Question: I re-update totally my question with all details for more comprehension !
As they say pictures speak more than words, I made you a little mockup to explain everything in details!
First, i explain in text.
I have this :
- - - -
Now image/mockup :

In my MasterViewController.h (one part of code)
'''
@property (strong, nonatomic) FirstView *firstView;
@property (strong, nonatomic) SecondView *secondView;
@property (strong, nonatomic) ThirdView *thirdView;
'''
In my MasterViewController.m (one part of code)
'''
firstView = [[LastSalesView alloc] initWithFrame:CGRectMake(0.0, 0.0, result.width, result.height)];
firstView.backgroundColor = [UIColor clearColor];
firstView.autoresizingMask = UIViewAutoresizingFlexibleWidth | UIViewAutoresizingFlexibleHeight;
[bottomContainerView addSubview:firstView];
[firstView setHidden:NO];
secondView = [[LastSalesView alloc] initWithFrame:CGRectMake(0.0, 0.0, result.width, result.height)];
secondView.backgroundColor = [UIColor clearColor];
secondView.autoresizingMask = UIViewAutoresizingFlexibleWidth | UIViewAutoresizingFlexibleHeight;
[bottomContainerView addSubview:secondView];
[secondView setHidden:NO];
thirdView = [[LastSalesView alloc] initWithFrame:CGRectMake(0.0, 0.0, result.width, result.height)];
thirdView.backgroundColor = [UIColor clearColor];
thirdView.autoresizingMask = UIViewAutoresizingFlexibleWidth | UIViewAutoresizingFlexibleHeight;
[bottomContainerView addSubview:thirdView];
[thirdView setHidden:NO];
-(void)viewFirstPage:(id)sender {
NSLog(@"button first pushed");
[firstView setHidden:NO];
[secondView setHidden:YES];
[thirdView setHidden:YES];
}
-(void)viewSecondPage:(id)sender {
NSLog(@"button second pushed");
[firstView setHidden:YES];
[secondView setHidden:NO];
[thirdView setHidden:YES];
}
-(void)viewThirdPage:(id)sender {
NSLog(@"button third pushed");
[firstView setHidden:YES];
[secondView setHidden:YES];
[thirdView setHidden:NO];
}
'''
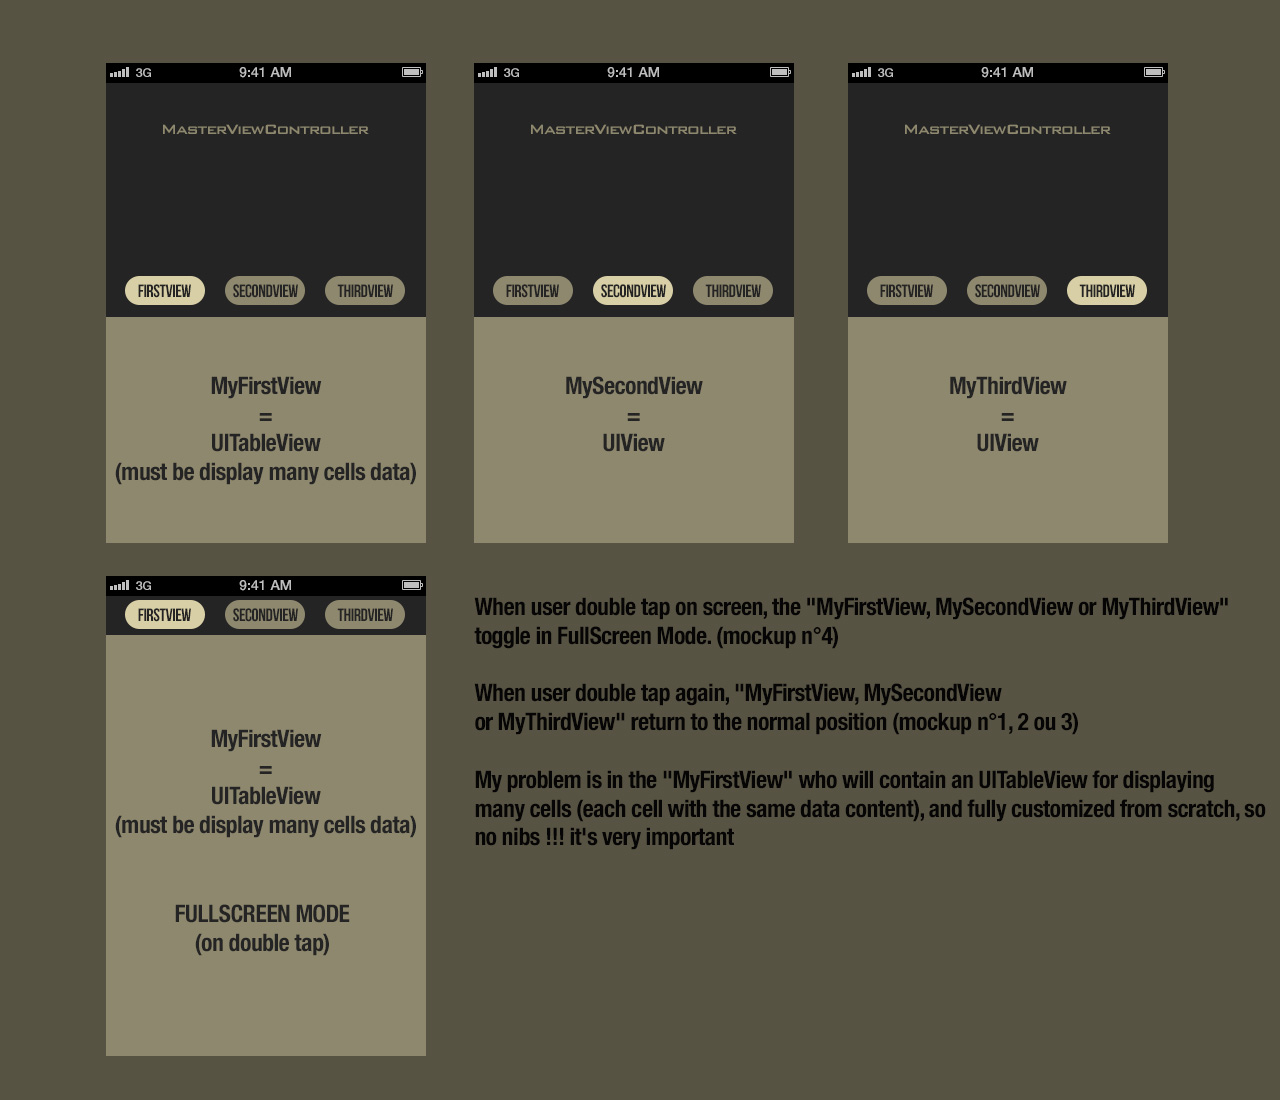
Answer: If your View UITableView then u can use use like this---
'''
#import <UIKit/UIKit.h>
@class UIViewController;
@interface MyFirstView : UITableView<UITableViewDelegate,UITableViewDataSource>
@end
'''
'''
#import "MyFirstView.h"
@implementation MyFirstView
- (id)initWithFrame:(CGRect)frame
{
self = [super initWithFrame:frame];
if (self) {
self.delegate=self;
self.dataSource=self;
// Initialization code
}
return self;
}
- (NSInteger)tableView:(UITableView *)tableView numberOfRowsInSection:(NSInteger)section
{
return 10;
}
- (UITableViewCell *)tableView:(UITableView *)tableView cellForRowAtIndexPath:(NSIndexPath *)indexPath
{
UITableViewCell *mycell=[tableView dequeueReusableCellWithIdentifier:@"cellIdentifier"];
if (mycell==nil) {
mycell=[[UITableViewCell alloc] initWithStyle:UITableViewCellStyleDefault reuseIdentifier:@"cellIdentifier"];
}
mycell.textLabel.text=@"My super view is tableView.";
return mycell;
}
@end
'''
'''
MyFirstView *tblView=[[MyFirstView alloc] init];
[tblView setFrame:CGRectMake(0, 0, 320, 300)];
[self.view addSubview:tblView];
'''
If still do not understand <URL>